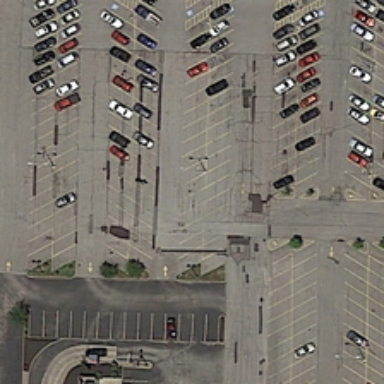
Some cars are parked in a parking lot .